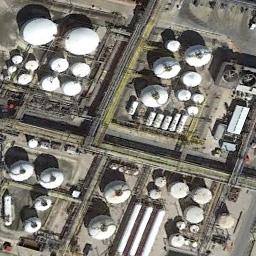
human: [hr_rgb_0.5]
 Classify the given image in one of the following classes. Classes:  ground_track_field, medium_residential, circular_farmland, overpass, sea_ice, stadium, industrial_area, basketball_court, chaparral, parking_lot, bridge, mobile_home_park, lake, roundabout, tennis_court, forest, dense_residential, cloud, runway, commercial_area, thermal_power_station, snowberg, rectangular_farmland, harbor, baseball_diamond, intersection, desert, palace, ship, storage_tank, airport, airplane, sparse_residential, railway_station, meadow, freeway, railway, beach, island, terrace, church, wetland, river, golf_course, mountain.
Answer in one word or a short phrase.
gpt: storage_tank